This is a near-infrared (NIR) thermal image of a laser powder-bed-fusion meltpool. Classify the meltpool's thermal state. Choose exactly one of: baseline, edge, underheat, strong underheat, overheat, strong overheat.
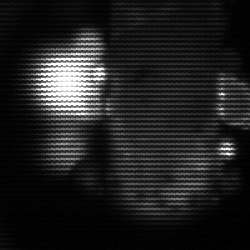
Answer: strong underheat